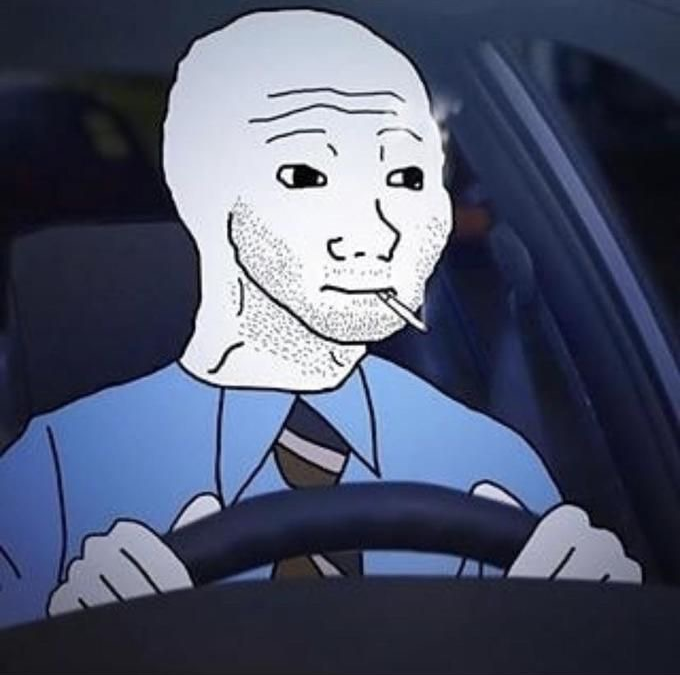
Label: 5_Wojak_with_Background